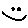
Label: smiley face